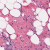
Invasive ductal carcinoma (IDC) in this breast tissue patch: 1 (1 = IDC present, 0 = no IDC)